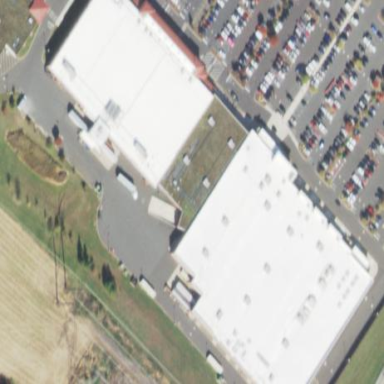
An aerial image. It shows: Building that houses supermarket.